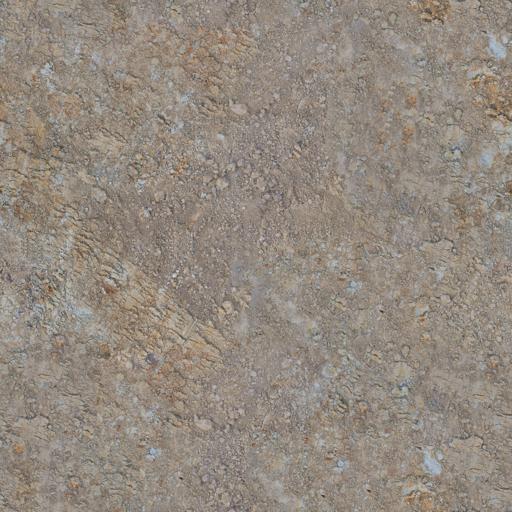
Tags: brown grey ground light sand